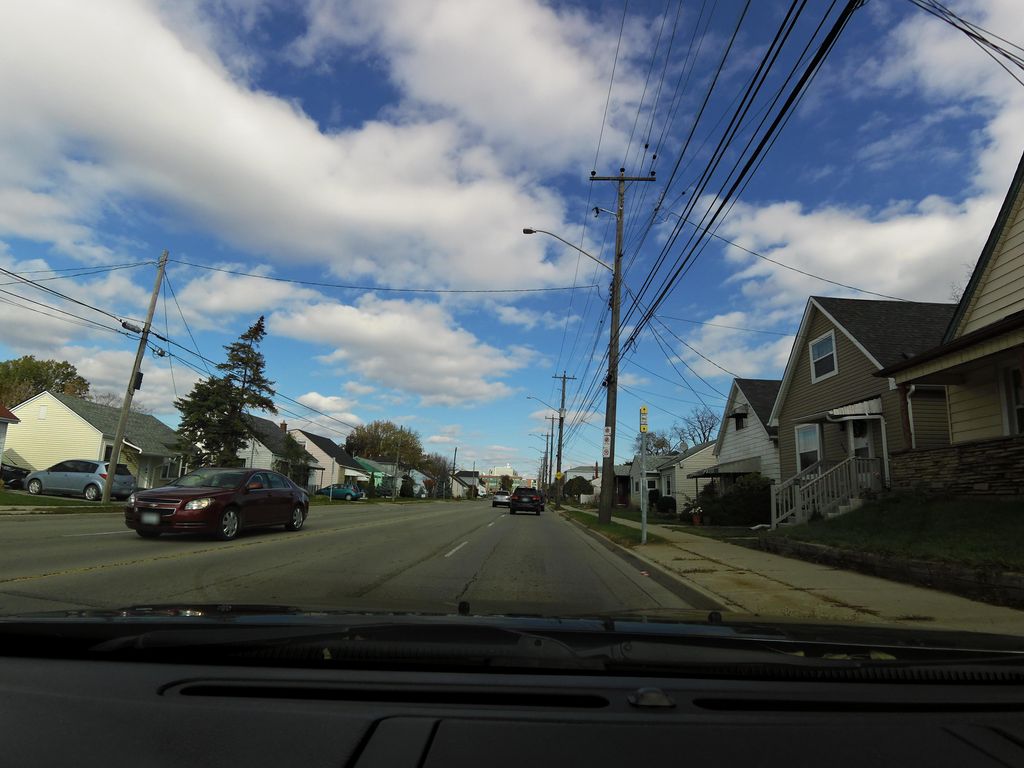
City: hamilton